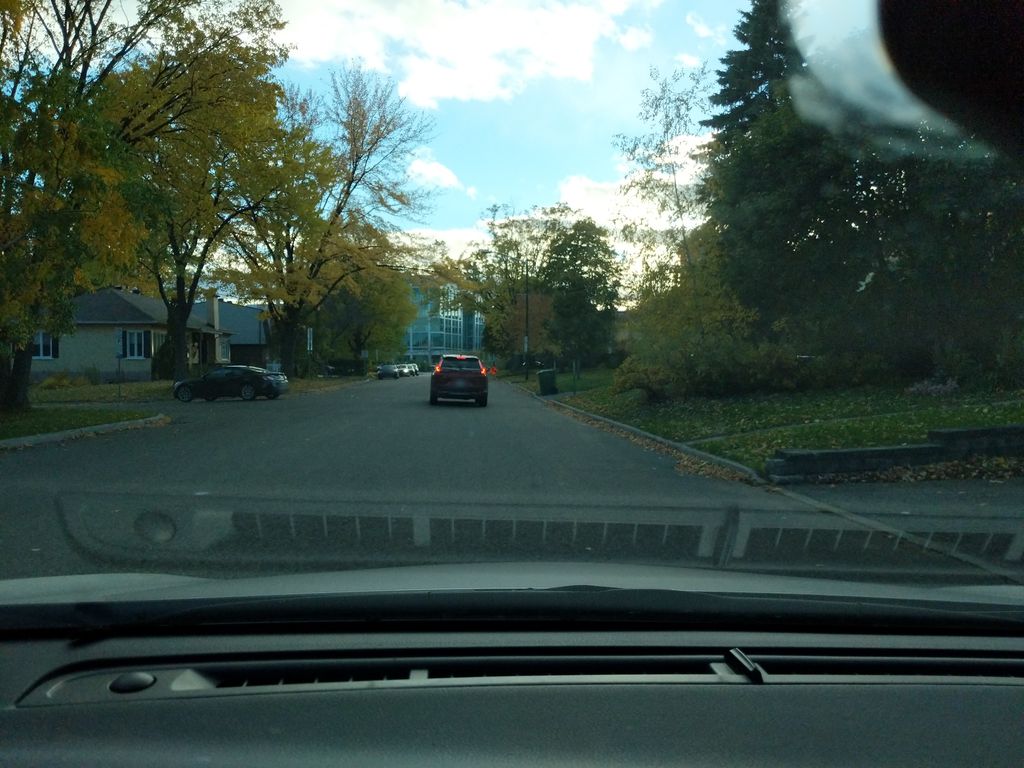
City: quebec_city